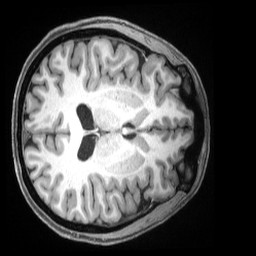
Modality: T1w
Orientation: axial
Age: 32
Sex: female
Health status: ill
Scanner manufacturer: siemens
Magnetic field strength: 3 T
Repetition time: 2.5 s
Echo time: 0.00181 s